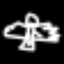
Label: angel